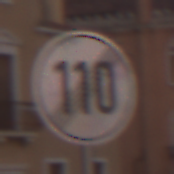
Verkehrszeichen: EndeGeschwindigkeit110
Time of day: SunriseSunset
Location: Outdoor (Urban)
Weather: Clear
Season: NotSpecified
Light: Natural